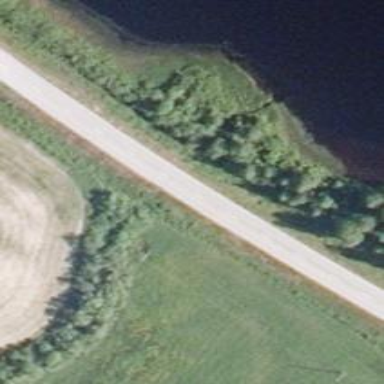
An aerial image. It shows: Asphalt trunk highway.